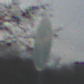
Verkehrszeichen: VorgeschriebeneFahrtrichtungRechtsOderLinks
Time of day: MorningAfternoon
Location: Outdoor (Nature)
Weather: PartlyCloudy
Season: NotSpecified
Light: Natural